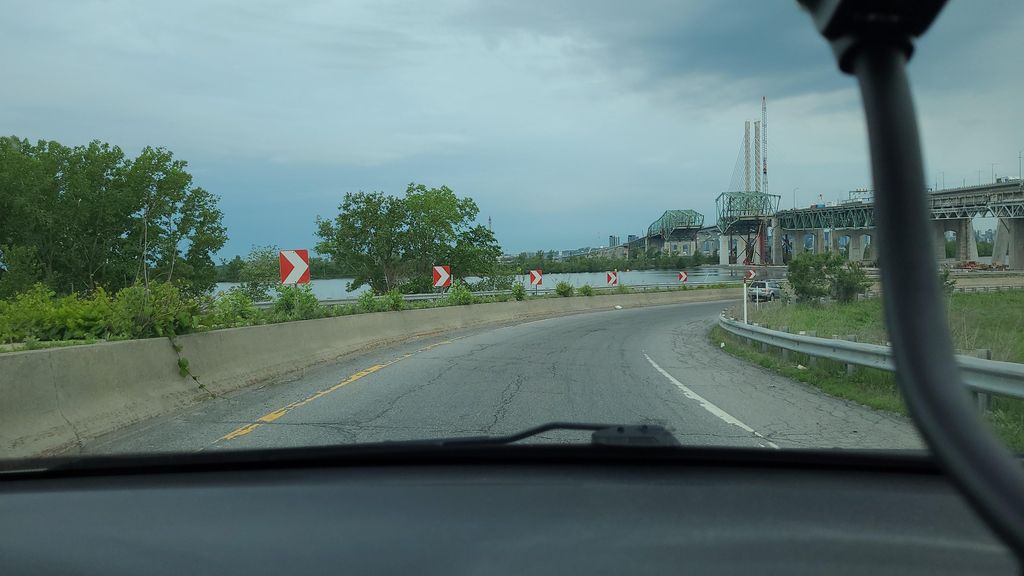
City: montreal